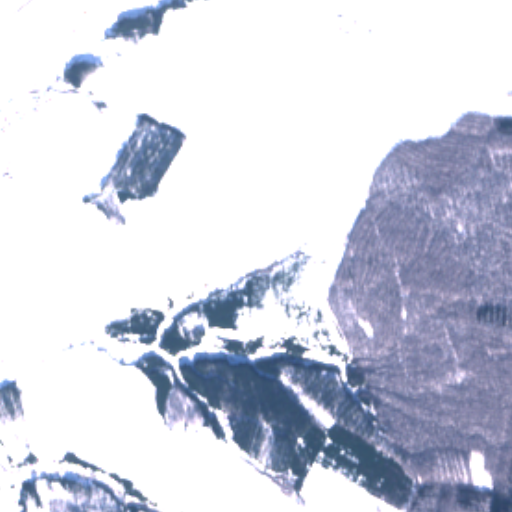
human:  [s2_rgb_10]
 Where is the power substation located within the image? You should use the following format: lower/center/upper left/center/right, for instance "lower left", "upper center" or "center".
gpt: The power substation is located in the upper left of the image.
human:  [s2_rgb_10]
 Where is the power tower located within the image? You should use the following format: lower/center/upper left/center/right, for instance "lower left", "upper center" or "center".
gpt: The power tower is located in the upper of the image.
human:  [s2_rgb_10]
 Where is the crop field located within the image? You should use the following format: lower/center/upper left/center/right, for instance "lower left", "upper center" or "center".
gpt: There is no crop field in the image.